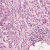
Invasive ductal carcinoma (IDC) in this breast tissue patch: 1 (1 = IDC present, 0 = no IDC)